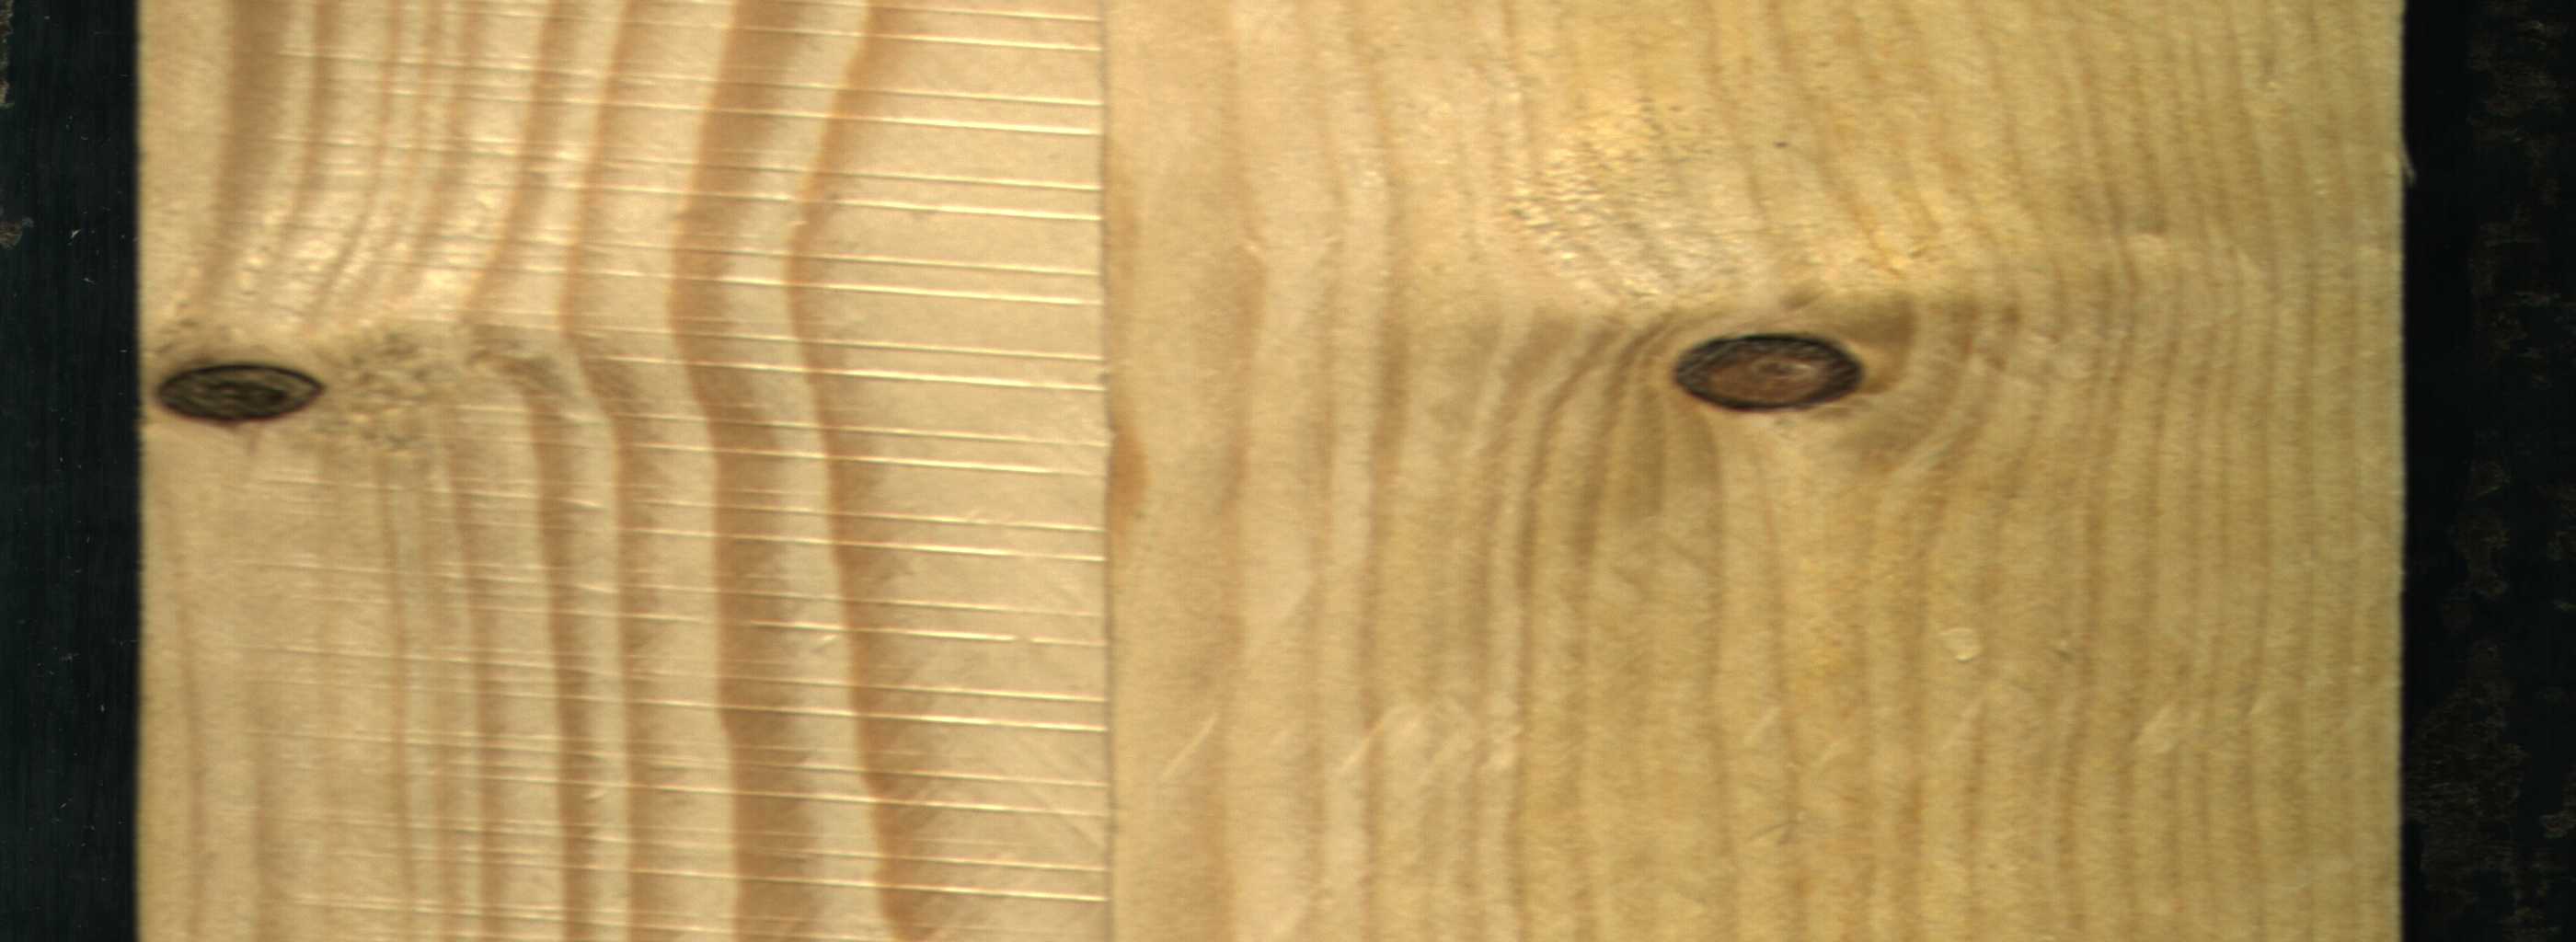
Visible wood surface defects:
Dead_Knot
Dead_Knot